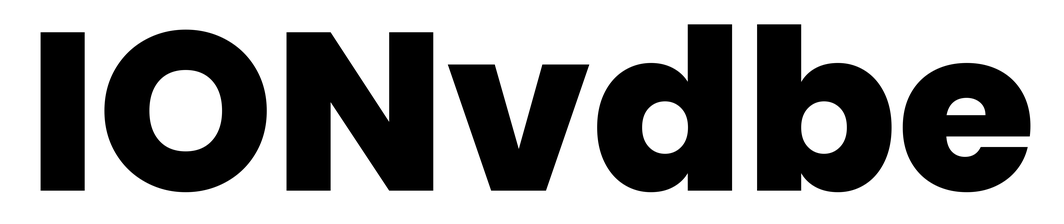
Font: Poppins-ExtraBold